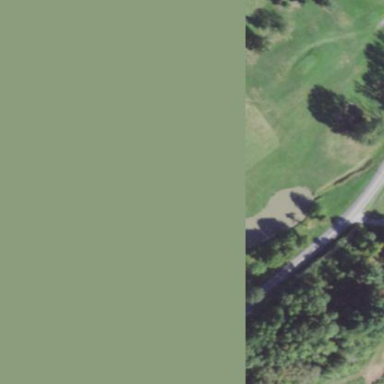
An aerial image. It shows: Area of rough grass used for golf.